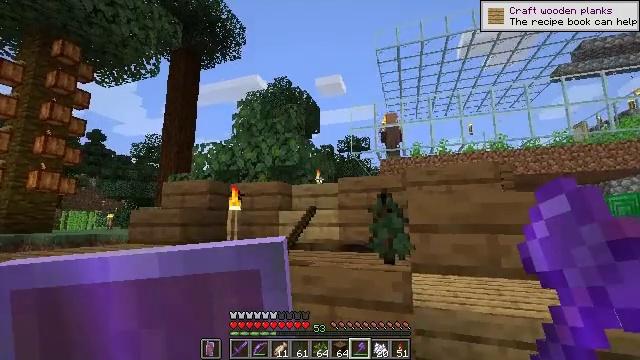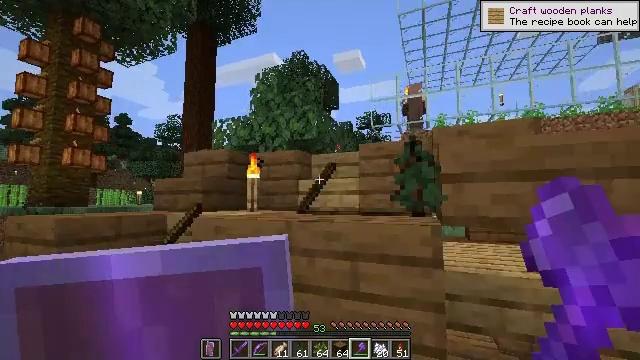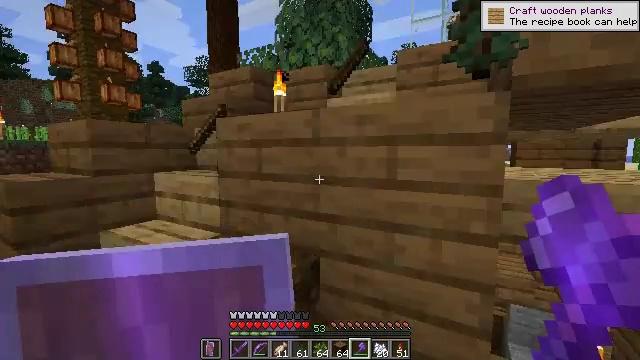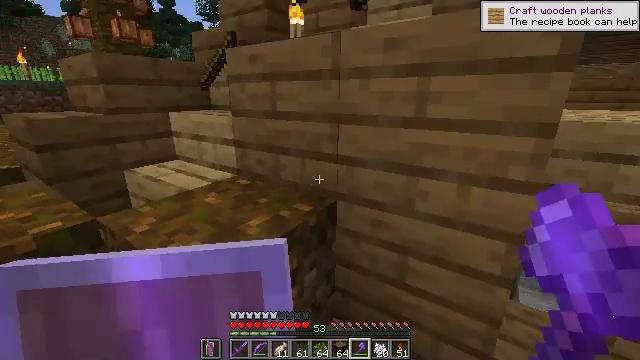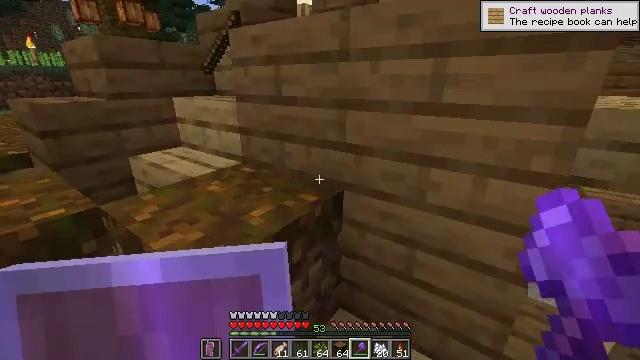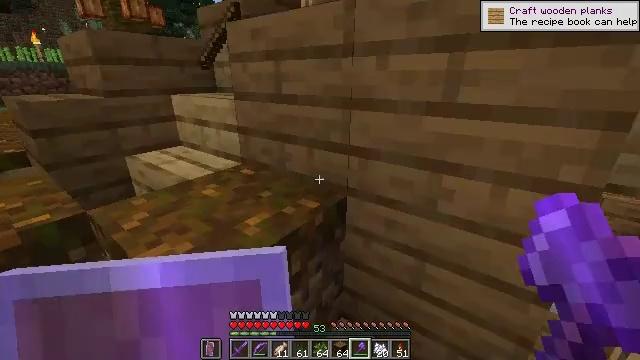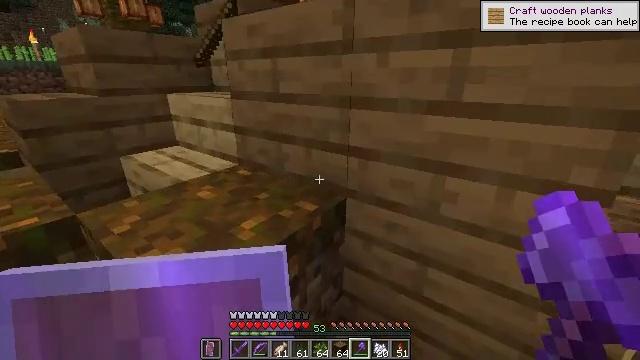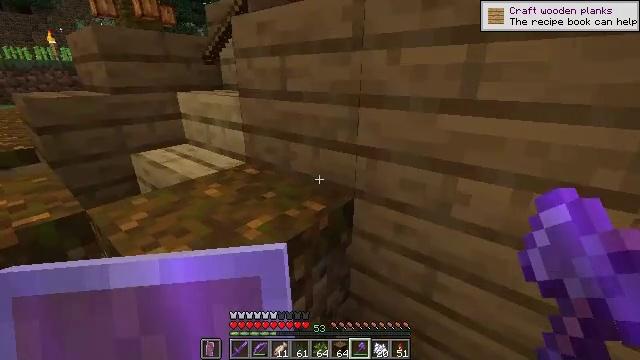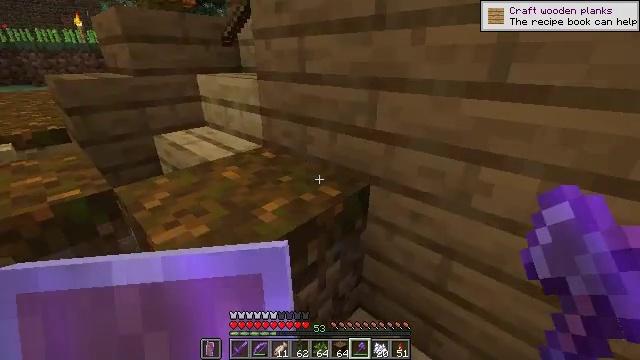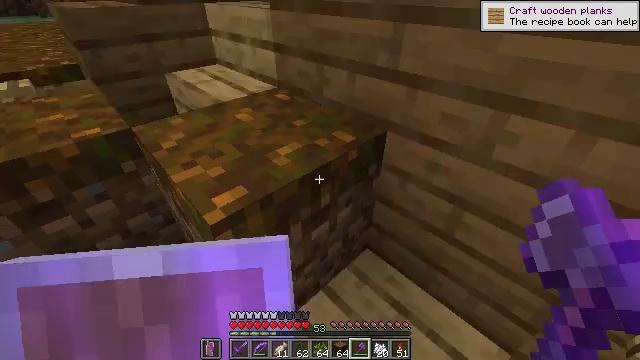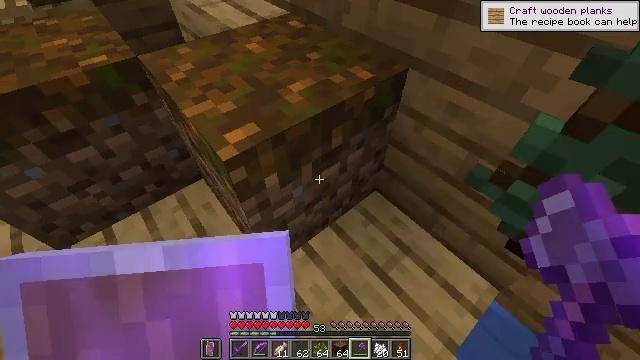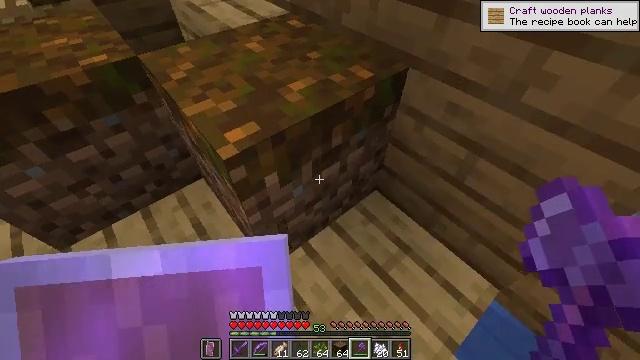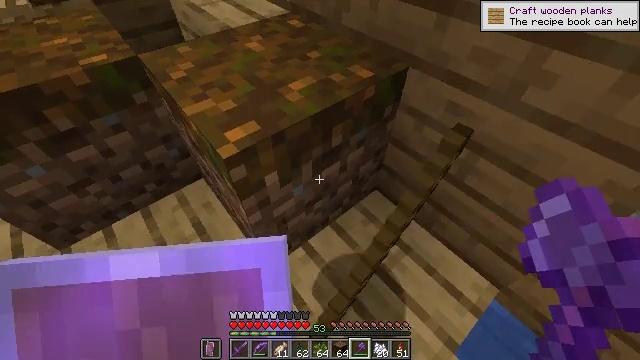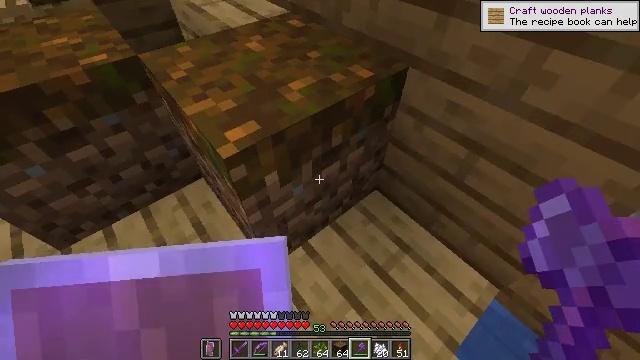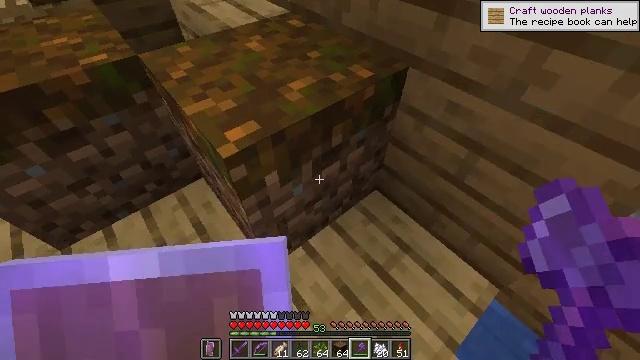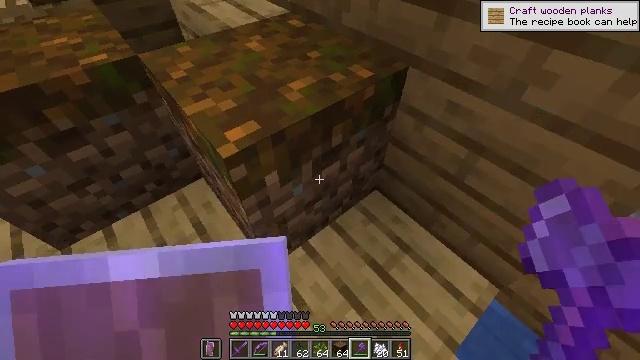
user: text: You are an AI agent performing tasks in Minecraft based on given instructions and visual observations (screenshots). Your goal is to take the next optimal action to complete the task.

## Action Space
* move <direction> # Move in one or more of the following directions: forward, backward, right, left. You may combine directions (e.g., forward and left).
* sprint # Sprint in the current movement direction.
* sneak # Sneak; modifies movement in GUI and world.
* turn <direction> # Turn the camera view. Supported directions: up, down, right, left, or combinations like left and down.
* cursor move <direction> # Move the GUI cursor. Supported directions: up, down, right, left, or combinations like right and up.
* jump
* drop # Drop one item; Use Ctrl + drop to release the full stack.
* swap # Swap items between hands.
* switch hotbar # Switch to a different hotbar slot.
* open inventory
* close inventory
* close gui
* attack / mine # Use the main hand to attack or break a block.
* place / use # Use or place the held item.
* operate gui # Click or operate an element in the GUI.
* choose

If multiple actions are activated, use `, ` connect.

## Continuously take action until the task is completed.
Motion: motion action
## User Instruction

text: Chop down the oak log.
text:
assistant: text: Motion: move forward, turn left and down
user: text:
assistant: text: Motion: move forward, turn left and down
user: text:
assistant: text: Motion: turn left and down
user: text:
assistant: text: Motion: turn left and down
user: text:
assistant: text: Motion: turn left
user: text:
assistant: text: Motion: no_op
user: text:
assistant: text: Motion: turn left
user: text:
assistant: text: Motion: turn left and down
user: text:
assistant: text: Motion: turn left and down
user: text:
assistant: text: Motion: turn left and down
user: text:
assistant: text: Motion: no_op
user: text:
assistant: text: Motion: no_op
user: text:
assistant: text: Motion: no_op
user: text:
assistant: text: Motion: no_op
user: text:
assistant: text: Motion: no_op
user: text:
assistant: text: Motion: move forward
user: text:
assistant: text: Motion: move forward
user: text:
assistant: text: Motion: move forward
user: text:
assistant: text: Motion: move forward, jump
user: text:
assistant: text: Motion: move forward, jump
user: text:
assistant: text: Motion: move forward, jump
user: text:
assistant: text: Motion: move forward, jump
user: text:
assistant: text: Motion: move forward
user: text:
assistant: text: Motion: move forward
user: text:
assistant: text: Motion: move forward
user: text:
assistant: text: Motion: no_op
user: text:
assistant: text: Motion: no_op
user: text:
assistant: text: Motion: no_op
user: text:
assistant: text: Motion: no_op
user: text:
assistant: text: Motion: no_op